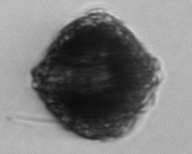
Label: Alexandrium_catenella